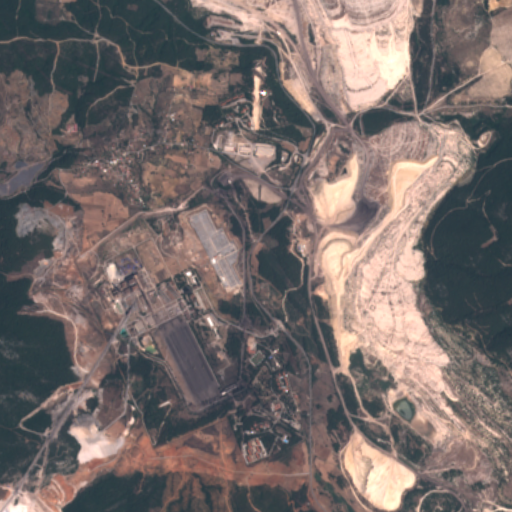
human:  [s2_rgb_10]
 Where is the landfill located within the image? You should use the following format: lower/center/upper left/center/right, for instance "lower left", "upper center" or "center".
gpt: The landfill is located in the lower left of the image.
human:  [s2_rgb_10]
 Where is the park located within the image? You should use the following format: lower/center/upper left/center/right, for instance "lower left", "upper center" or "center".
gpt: The park is located in the upper left of the image.
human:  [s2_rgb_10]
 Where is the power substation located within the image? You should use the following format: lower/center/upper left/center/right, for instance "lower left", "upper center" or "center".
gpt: The power substation is located in the center of the image.
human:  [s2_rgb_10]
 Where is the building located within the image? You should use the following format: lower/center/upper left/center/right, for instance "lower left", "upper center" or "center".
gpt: There is no building in the image.